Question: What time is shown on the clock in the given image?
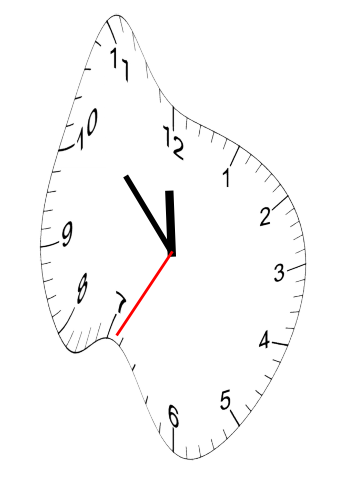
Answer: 11:52:35